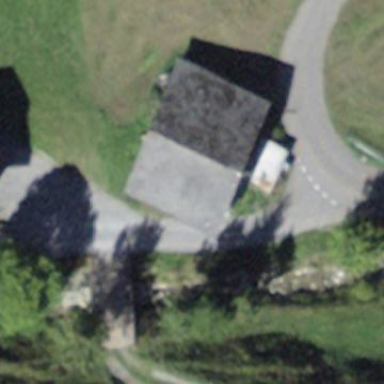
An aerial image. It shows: Barn.